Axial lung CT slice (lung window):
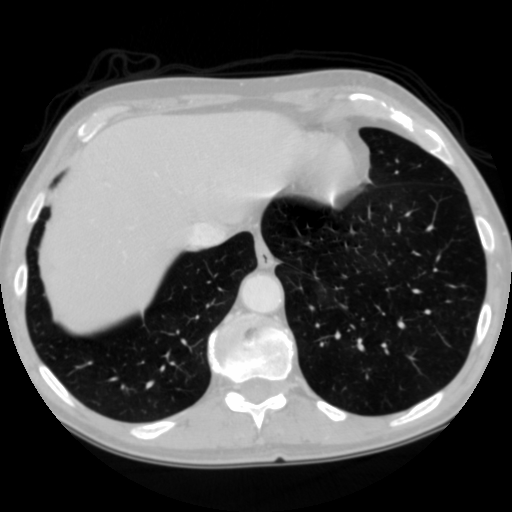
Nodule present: no